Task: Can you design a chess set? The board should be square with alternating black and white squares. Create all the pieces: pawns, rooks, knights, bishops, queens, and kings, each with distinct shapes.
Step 3407:
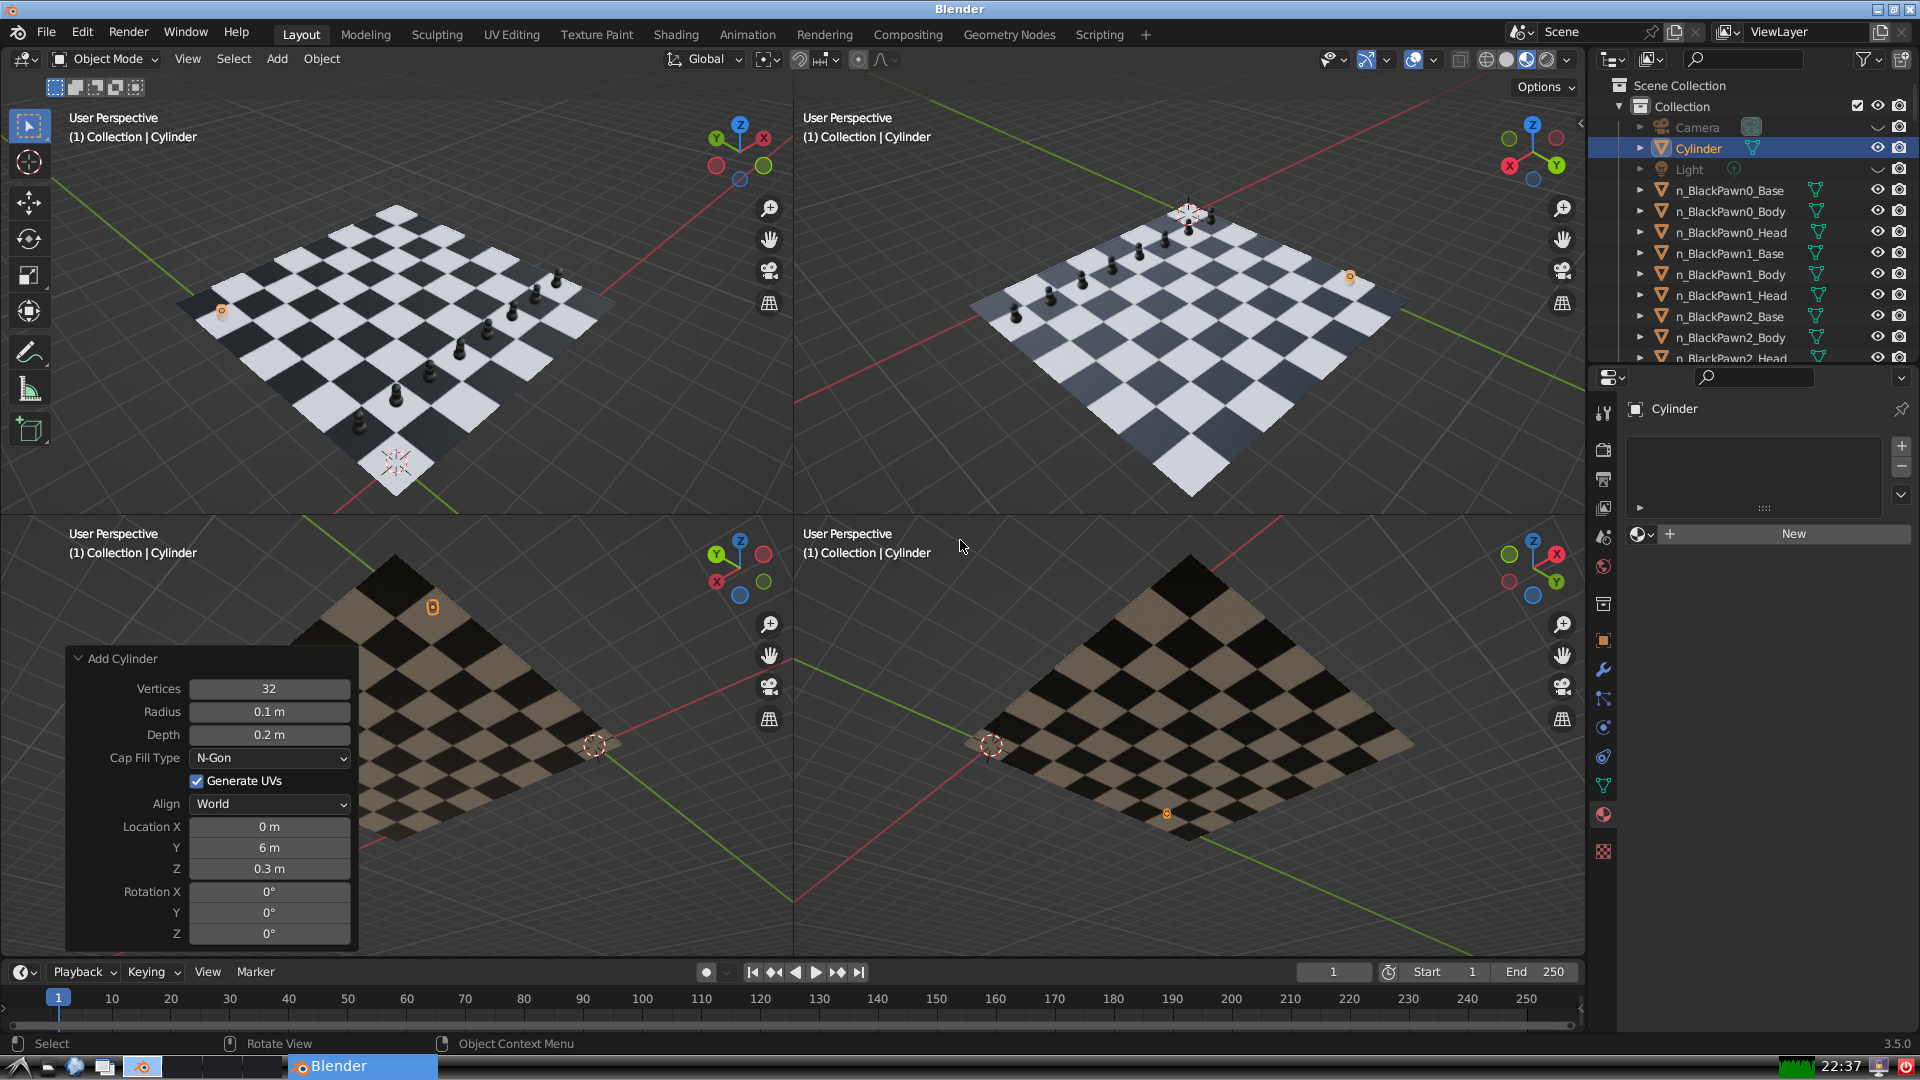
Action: {"mouse_move": [1608, 631]}